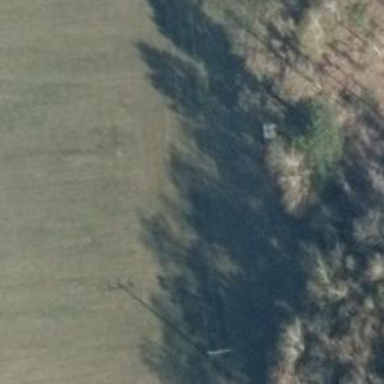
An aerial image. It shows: Hunting stand.